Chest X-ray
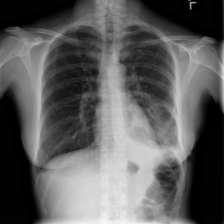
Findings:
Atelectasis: negative
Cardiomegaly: negative
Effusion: negative
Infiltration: negative
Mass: negative
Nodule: negative
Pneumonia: negative
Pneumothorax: negative
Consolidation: negative
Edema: negative
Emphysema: negative
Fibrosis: negative
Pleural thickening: negative
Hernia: negative